Question: Below computation should result to value of 33.<PHONE> but I'm not getting the right output in the message box when tying to display the value.
Is there any formatting that needs to be done first here?
'''
decimal result = (1/3)*100;
MessageBox.Show(result.ToString());
'''

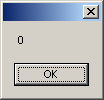
Answer: You are performing your calculation using integers, therefore the result is an 'int' and converted to 'decimal' on assignment. Since '1/3' is already '0' (in 'int' arithmetic) multiplying it by '100' doesn't change anything there.
Use decimals instead:
'''
decimal result = (1m / 3m) * 100m;
'''
The 'm' suffix on a numeric literal makes it a decimal.
Incorporated a comment from <URL>:
> If you are dealing with variables and not literals you can cast:'''
decimal result = ((decimal)a / (decimal)b) * 100m;
'''